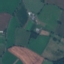
Label: Pasture